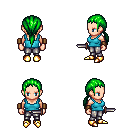
a pixel art fantasy rpg character, female body template, human, light skin, teal pirate shirt, metal pants, green ponytail hairstyle, leather bracers, gold boots, dagger, four views (front, back, left, right), 2x2 character sprite sheet, small pixel art, hard edges, no anti-aliasing